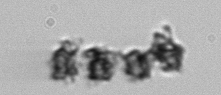
Label: Thalassiosira_TAG_external_detritus